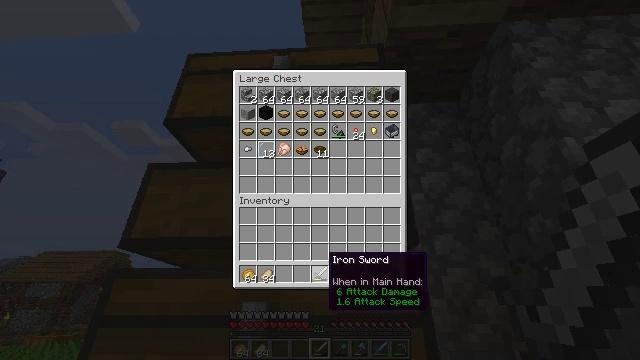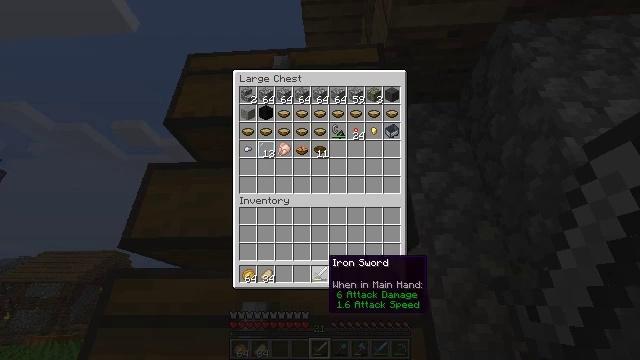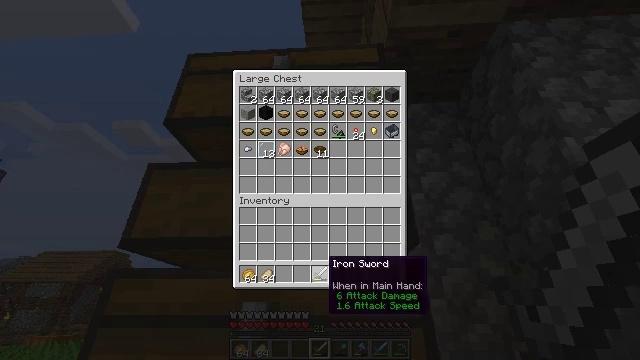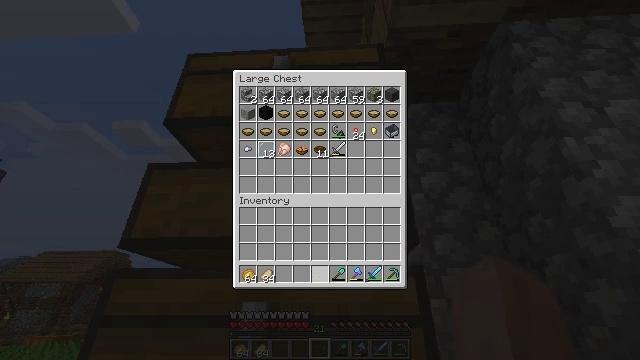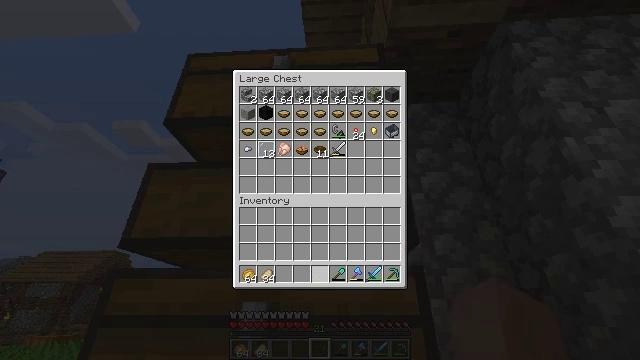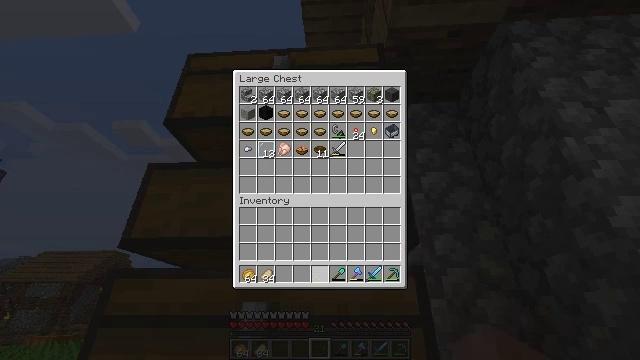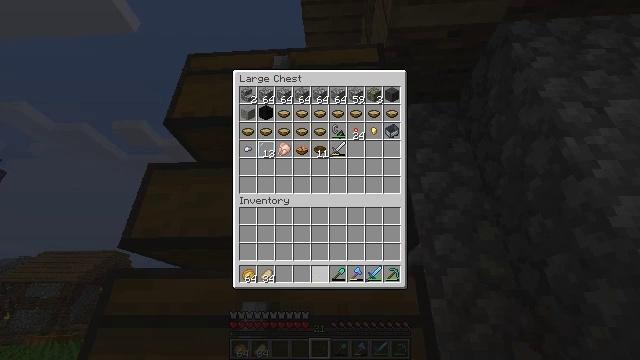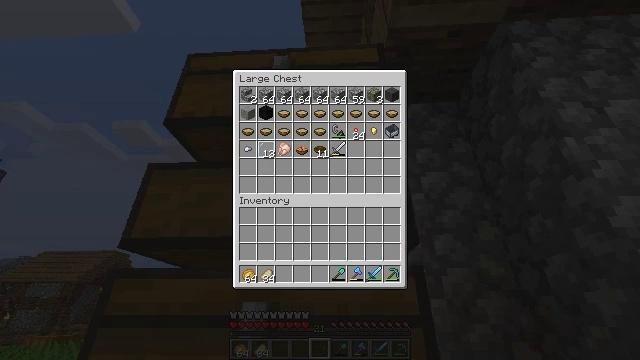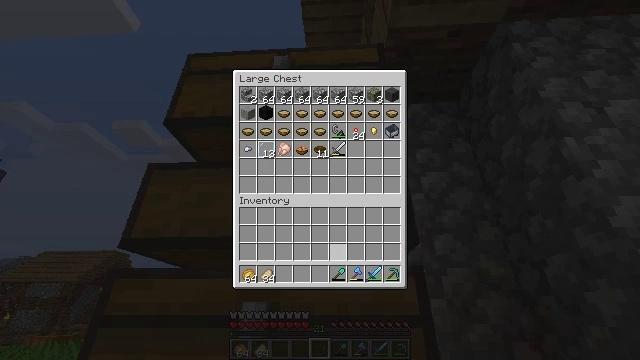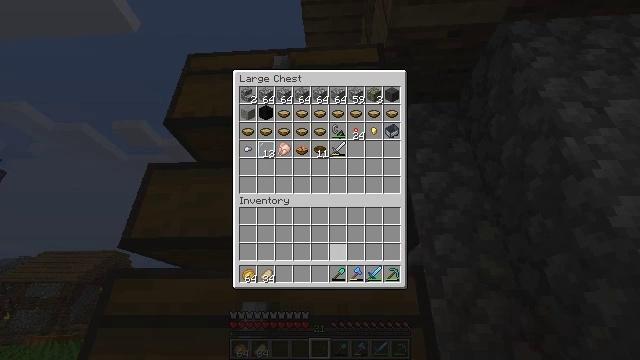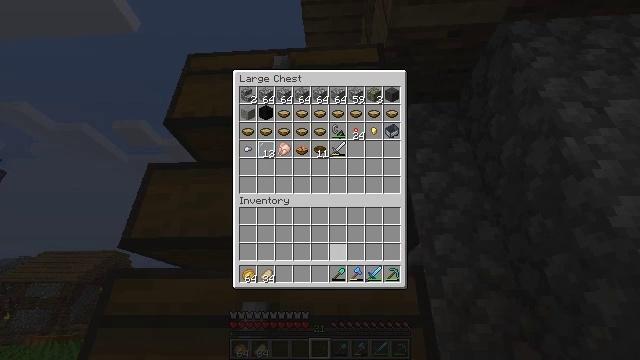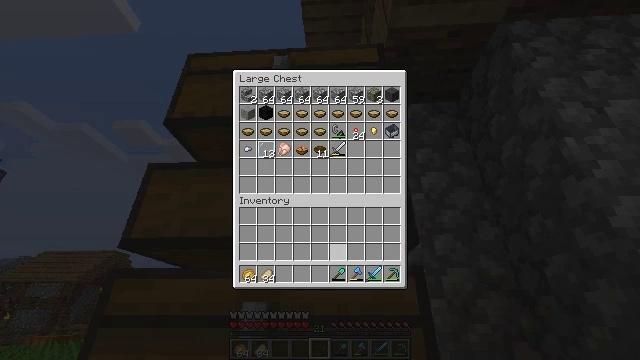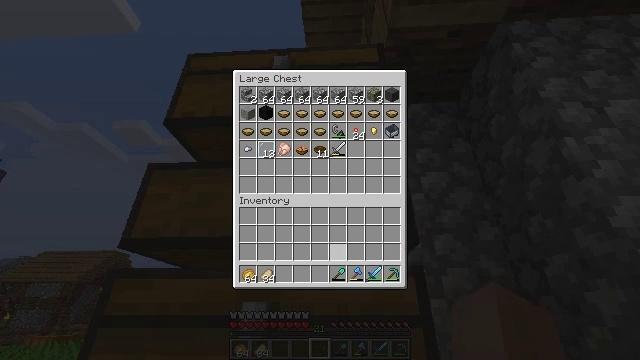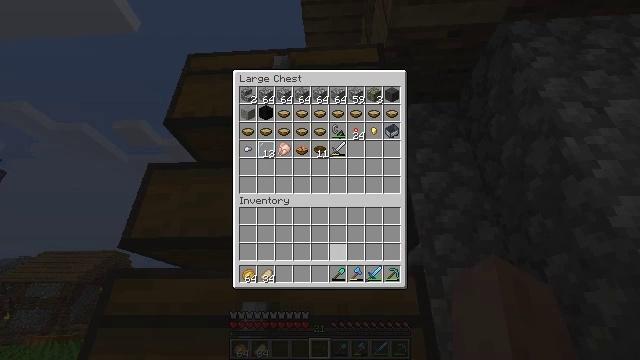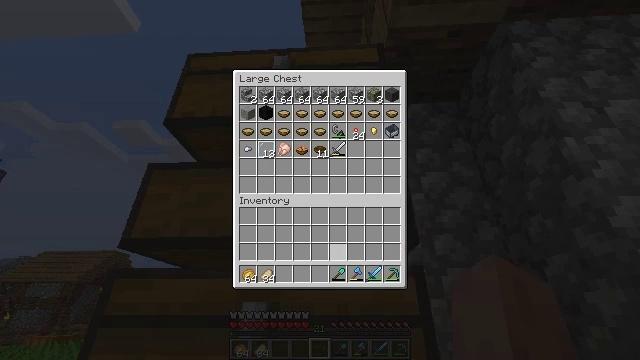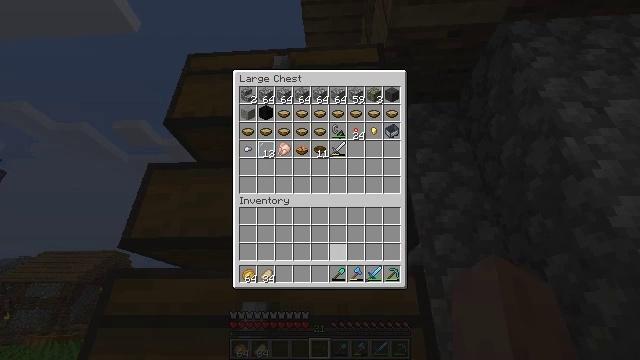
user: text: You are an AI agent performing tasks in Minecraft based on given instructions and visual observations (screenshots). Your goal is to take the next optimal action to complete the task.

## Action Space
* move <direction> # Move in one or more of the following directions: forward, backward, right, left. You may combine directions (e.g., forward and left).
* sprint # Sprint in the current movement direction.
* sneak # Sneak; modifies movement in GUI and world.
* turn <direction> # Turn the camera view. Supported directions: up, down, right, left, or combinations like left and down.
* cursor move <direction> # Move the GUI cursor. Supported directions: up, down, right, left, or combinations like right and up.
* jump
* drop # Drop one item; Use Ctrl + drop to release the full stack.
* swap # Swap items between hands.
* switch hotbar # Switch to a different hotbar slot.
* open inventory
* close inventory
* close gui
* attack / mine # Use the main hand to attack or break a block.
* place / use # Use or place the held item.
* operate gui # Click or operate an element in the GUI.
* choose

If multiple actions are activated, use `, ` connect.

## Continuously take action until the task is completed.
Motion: motion action
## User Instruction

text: Reclaim the chest into your inventory.
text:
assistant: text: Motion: sneak
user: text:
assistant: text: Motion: sneak
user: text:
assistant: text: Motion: sneak, operate gui
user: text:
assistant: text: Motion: sneak, operate gui
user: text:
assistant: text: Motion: sneak, operate gui
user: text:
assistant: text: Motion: sneak
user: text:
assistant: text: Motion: sneak, cursor move up
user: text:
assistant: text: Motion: sneak, cursor move up
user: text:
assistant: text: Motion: sneak
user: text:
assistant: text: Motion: sneak
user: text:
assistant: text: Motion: sneak
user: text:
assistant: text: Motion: sneak
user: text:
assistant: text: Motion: sneak
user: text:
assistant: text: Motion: sneak
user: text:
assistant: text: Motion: sneak
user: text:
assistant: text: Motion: no_op
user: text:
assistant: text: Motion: no_op
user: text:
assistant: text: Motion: no_op
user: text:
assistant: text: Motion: no_op
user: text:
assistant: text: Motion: no_op
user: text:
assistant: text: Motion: no_op
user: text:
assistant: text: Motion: no_op
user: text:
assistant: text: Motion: no_op
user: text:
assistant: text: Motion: close gui
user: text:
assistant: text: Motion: no_op
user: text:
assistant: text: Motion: no_op
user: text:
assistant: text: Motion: turn down
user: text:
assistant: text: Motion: turn left and down
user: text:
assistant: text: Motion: turn left and down
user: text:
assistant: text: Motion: turn down